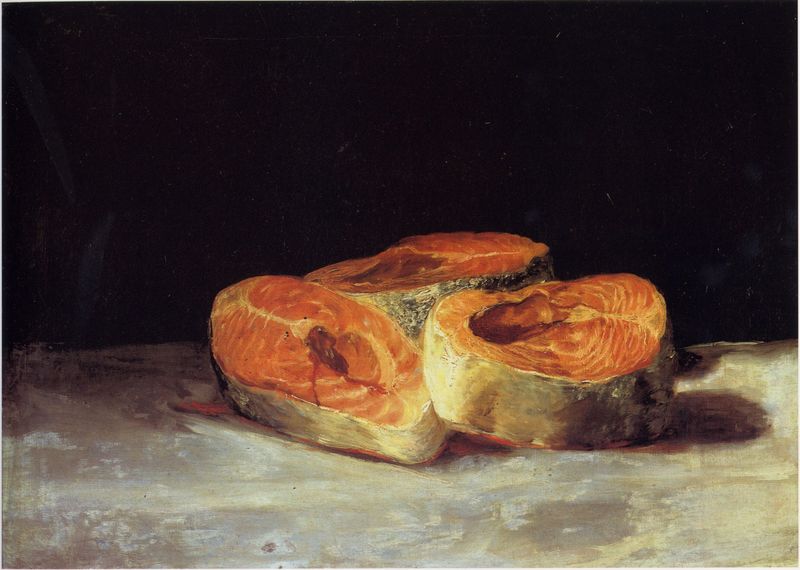
Titel: Lachsschnitten
Künstler: Francisco José Goya Lucientes
Standort: Winterthur
Institution: Sammlung Oskar Reinhart am Römerholz
Schlagwörter: blau, dunkel, gemälde, gruppe, haut, schatten, weiß, gelb, impressionismus, ausschnitt, braun, grau, hell, hintergrund, licht, marmor, orange, schwarz, tisch, vordergrund, ölbild, rot, tier, tuch, malerei, alt, silber, stein, tod, tischdecke, tischtuch, öl, gold, realismus, drei, rosa, schwarzer hintergrund, schuppen, stilleben, stillleben, liegen, leer, klein, ölgemälde, essen, realistisch, bauch, platte, marmoriert, striche, fett, fleisch, knochen, roh, steak, vanitas, meerestier, memento mori, nahrung, nature morte, vergänglichkeit, blut, untergrund, oberfläche, scheiben, groß, stücke, loch, noir, tischplatte, mahlzeit, löcher, lachs, stück, fisch, braten, leben, hellgrau, silbern, hunger, rinde, adern, kochen, fang, küchenstück, querschnitt, speck, frisch, schuppe, lebensmittel, manet, blutig, aufgeschnitten, geädert, filet, geräuchert, manger, table, igitt, weuß, ausweiden, geschmack, fasten, gräte, gräten, degas, verdorben, duckel, fettig, fischhaut, fischstilleben, heilbutt, lachssteak, roher fisch, saumon, schnitten, thunfisch, verderbnis, stücken, salmon, grschmack, lachsfilet, steaks, viande, unger, stilllbene, légume, aliment